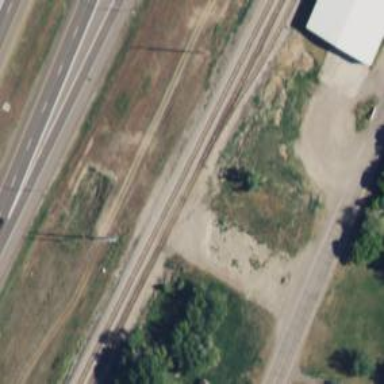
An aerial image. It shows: Level crossing along the railway.